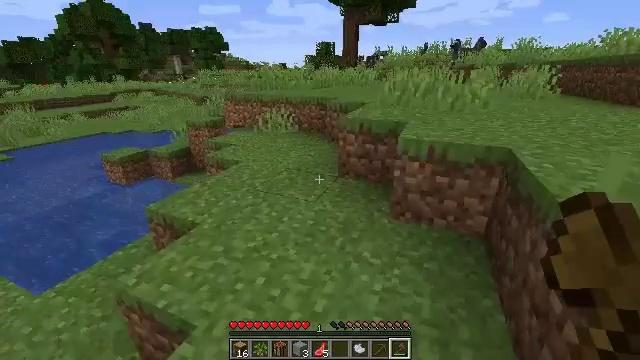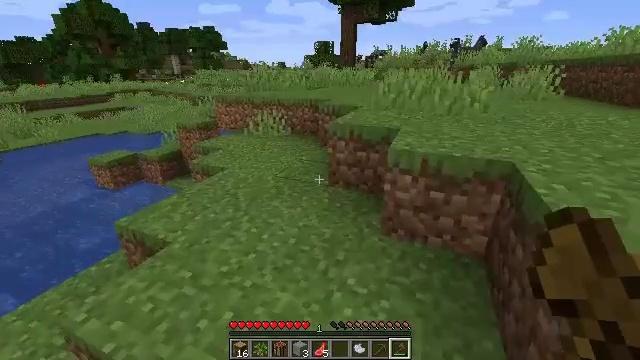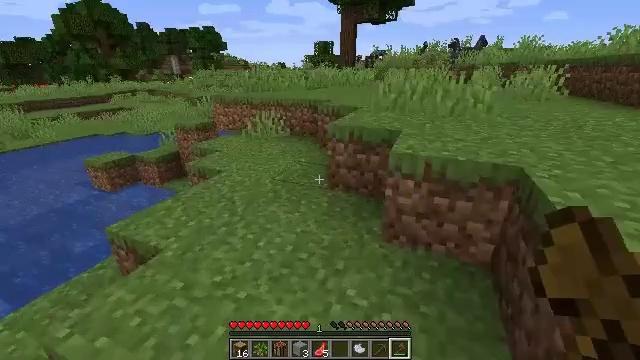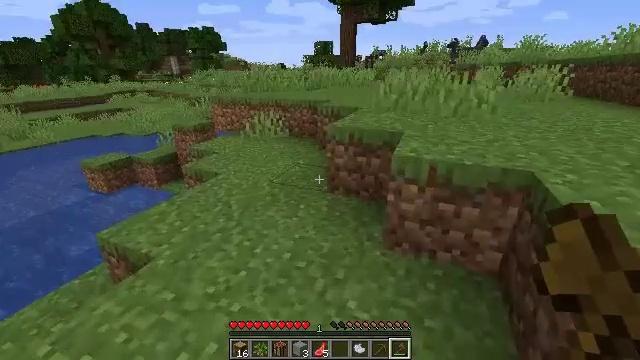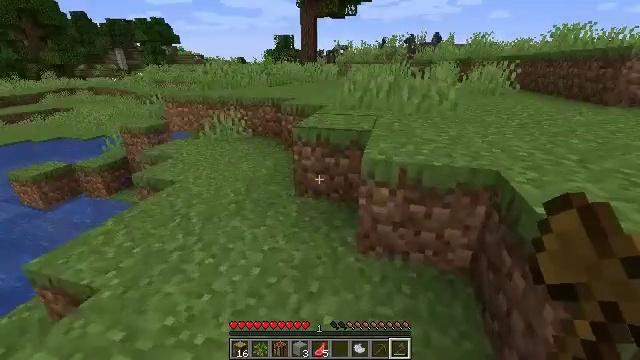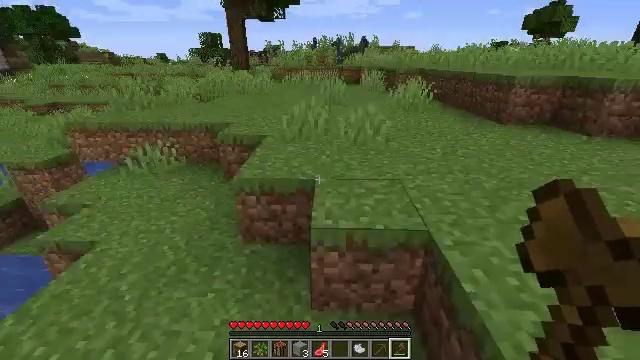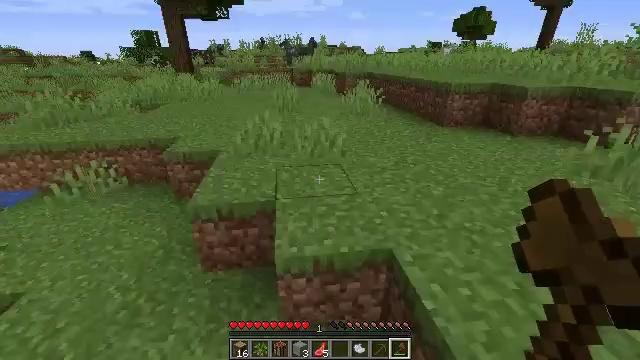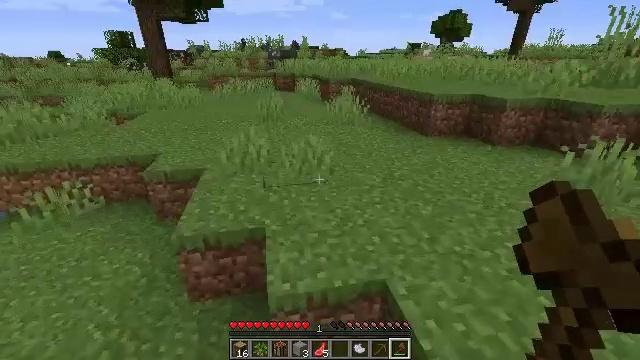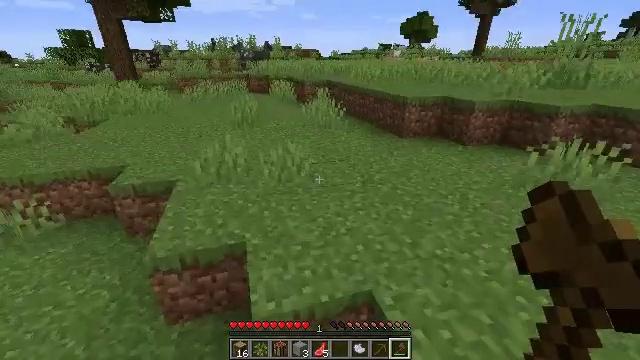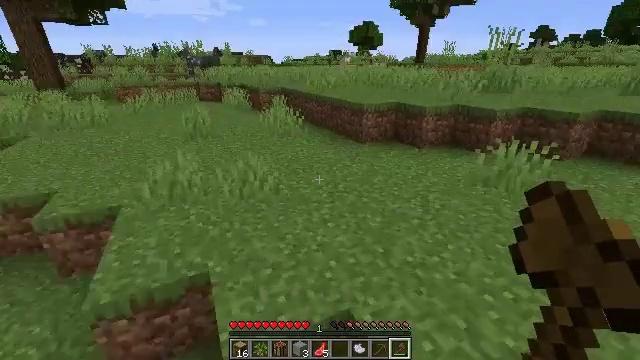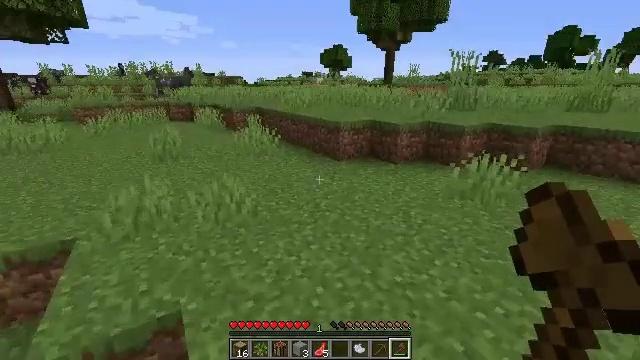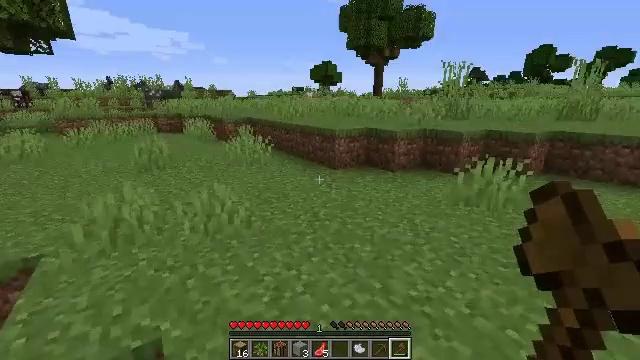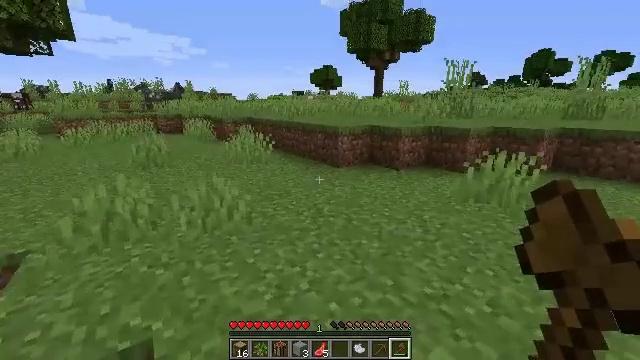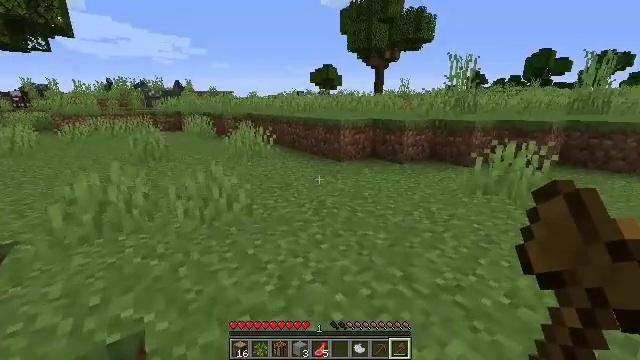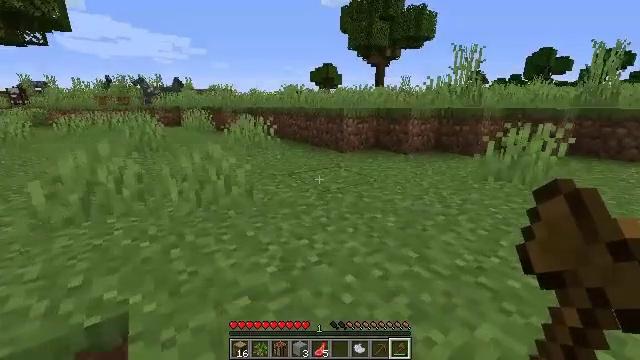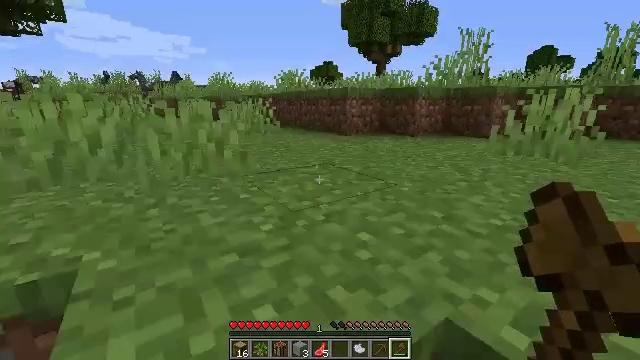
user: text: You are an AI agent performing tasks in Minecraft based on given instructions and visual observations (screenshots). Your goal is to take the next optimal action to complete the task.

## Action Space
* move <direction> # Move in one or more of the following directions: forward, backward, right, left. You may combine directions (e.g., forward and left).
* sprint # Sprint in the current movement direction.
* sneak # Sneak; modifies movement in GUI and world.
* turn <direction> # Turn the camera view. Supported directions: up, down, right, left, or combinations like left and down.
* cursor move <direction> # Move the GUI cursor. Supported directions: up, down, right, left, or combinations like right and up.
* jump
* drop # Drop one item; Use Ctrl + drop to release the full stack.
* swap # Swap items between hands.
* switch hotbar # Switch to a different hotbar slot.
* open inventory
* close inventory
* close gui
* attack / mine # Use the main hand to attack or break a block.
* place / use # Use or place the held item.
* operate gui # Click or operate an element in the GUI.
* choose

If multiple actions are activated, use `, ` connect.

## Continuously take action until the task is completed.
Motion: motion action
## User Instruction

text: Drop a light gray dye.
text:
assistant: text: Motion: move forward
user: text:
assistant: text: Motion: move forward
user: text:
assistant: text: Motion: move forward
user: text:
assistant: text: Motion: move forward, turn right and down, jump
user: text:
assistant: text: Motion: move forward, turn right, jump
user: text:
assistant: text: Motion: move forward, turn right, jump
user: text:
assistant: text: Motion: move forward, turn right, jump
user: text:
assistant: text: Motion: move forward, turn right
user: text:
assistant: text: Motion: move forward, turn right and up
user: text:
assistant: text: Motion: move forward, turn right and up
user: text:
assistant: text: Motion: move forward, turn right and up
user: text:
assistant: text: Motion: move forward, jump
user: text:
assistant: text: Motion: move forward, jump
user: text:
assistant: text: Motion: move forward, jump
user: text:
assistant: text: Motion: move forward, jump
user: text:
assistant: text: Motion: move forward, jump
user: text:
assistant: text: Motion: move forward, jump
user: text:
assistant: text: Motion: move forward, jump
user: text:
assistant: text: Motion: move forward, jump
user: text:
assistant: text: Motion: move forward, turn right, jump
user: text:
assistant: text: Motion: move forward
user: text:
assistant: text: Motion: move forward
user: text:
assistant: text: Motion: move forward, sprint
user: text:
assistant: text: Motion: move forward, sprint
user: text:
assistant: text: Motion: move forward, sprint
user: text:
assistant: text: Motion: move forward, sprint, turn right
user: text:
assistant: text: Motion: move forward, sprint, turn right, jump
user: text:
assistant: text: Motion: move forward, jump
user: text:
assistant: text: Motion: move forward, jump
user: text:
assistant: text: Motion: move forward, jump